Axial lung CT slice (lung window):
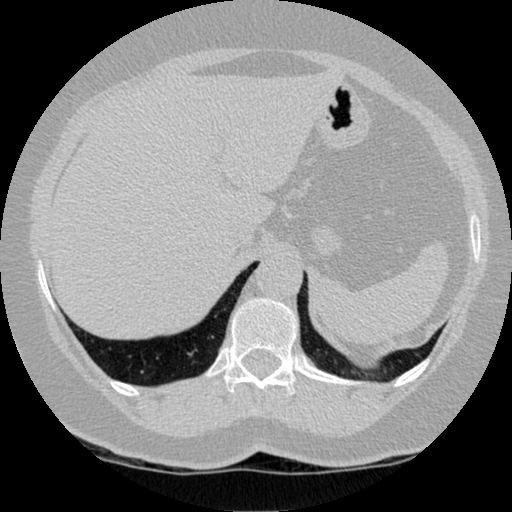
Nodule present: no